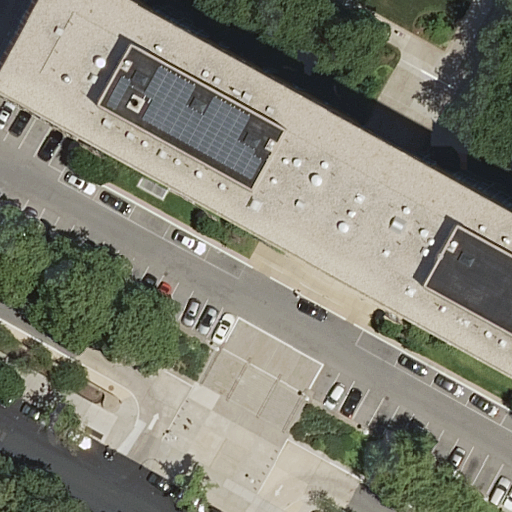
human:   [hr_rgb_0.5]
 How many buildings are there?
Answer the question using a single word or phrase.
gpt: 1

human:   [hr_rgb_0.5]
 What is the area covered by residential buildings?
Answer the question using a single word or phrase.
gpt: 65m2

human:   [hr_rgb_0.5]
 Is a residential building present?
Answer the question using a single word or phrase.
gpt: yes

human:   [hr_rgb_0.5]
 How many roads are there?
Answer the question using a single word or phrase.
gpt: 7

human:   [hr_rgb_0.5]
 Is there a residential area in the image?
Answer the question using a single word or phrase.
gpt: yes

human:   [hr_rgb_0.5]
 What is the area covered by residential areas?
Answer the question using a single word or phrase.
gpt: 569m2

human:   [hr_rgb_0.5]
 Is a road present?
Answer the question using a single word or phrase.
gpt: yes

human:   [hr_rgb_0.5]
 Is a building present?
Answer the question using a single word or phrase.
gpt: yes

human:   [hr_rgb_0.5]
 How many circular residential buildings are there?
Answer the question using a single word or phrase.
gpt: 0

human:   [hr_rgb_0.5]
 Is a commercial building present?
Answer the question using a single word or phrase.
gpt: no

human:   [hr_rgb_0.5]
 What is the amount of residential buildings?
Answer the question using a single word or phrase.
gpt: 1

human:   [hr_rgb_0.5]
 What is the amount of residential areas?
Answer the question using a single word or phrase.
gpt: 1

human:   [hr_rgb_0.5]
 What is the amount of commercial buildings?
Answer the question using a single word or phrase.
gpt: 0

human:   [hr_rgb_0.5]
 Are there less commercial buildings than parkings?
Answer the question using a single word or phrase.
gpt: yes

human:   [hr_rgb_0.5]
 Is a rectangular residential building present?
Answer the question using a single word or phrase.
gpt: yes

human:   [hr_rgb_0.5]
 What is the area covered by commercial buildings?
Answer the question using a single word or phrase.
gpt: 0m2

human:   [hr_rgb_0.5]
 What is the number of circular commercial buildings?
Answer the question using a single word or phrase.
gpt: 0

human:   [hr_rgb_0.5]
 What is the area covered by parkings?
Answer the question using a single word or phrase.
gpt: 337m2

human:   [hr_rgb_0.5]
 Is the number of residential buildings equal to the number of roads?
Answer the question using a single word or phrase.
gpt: no

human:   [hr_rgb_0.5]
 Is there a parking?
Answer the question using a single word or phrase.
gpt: yes

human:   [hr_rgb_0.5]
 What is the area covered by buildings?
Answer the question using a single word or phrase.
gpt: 65m2

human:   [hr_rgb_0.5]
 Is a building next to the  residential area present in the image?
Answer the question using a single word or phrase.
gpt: yes

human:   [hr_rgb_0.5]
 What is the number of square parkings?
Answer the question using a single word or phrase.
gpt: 0

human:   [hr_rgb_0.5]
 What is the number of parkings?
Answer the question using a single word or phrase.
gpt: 1

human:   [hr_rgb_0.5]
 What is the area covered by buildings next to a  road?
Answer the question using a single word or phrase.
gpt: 65m2

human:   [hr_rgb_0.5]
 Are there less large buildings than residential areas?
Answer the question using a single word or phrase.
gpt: yes

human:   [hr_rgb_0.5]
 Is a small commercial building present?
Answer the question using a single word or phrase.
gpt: no

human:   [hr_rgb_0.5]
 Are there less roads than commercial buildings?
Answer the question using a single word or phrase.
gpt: no

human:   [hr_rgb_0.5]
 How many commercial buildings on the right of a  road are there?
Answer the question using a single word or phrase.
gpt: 0

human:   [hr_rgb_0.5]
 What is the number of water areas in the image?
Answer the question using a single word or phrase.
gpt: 0

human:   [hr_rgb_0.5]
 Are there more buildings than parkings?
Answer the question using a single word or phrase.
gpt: no

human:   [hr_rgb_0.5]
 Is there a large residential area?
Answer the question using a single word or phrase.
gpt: yes

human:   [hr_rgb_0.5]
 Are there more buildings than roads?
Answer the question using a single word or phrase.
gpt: no

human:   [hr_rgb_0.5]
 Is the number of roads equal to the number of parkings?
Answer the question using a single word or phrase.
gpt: no

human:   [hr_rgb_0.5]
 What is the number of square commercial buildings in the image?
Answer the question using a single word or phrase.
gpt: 0

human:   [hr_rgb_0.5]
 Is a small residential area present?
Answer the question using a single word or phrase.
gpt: no

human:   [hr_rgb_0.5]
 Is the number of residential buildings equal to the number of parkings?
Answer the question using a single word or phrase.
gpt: yes

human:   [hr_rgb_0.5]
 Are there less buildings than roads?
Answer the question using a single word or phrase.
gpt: yes

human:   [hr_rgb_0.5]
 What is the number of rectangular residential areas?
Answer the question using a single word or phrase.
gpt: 1

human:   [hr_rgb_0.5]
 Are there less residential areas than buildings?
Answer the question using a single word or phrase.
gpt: no

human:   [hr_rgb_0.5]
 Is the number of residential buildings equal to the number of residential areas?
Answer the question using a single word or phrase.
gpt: yes

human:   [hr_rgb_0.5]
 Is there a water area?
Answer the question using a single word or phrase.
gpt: no

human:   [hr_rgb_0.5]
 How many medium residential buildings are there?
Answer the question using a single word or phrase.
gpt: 0

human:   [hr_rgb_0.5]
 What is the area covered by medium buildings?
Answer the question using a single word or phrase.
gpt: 0m2

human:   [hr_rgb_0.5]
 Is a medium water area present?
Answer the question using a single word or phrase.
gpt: no

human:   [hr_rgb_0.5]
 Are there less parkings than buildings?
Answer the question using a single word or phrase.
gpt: no

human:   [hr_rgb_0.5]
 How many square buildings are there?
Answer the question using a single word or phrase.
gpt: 0

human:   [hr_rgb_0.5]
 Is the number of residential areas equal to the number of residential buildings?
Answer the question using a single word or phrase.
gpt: yes

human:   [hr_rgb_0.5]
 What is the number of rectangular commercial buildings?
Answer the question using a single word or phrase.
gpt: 0

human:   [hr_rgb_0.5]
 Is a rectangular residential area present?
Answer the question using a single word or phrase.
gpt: yes

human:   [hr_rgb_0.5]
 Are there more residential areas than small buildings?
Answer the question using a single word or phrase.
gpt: no

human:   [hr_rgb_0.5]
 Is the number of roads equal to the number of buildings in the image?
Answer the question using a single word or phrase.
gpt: no

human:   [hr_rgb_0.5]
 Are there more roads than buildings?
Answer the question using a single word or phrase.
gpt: yes

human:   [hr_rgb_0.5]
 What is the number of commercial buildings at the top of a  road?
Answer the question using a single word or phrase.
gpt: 0

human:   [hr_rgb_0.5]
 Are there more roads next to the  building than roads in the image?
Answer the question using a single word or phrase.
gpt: no

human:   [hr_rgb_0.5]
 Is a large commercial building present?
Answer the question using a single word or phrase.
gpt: no

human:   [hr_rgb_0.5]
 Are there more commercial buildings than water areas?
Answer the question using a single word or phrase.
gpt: no

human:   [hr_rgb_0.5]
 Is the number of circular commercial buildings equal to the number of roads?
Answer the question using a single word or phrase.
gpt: no

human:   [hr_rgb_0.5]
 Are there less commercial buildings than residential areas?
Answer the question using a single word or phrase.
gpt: yes

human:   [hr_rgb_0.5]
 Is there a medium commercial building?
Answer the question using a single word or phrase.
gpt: no

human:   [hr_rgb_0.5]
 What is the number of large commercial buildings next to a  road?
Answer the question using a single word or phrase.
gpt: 0

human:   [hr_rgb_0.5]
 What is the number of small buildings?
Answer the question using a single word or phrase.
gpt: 1

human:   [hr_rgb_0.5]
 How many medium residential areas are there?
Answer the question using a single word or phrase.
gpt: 0

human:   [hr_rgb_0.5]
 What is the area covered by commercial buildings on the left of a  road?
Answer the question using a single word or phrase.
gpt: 0m2